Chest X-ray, PA view. Patient: 47 years old, sex M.
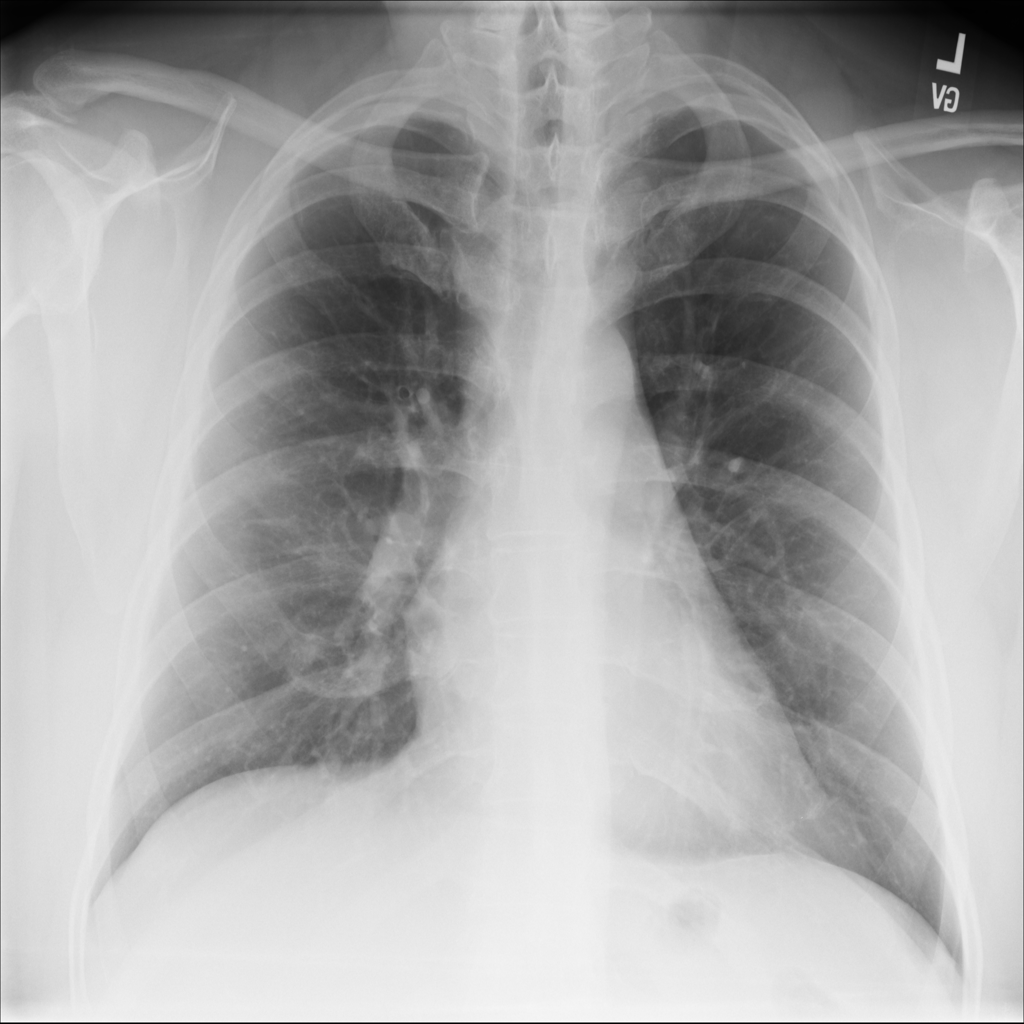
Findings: No Finding